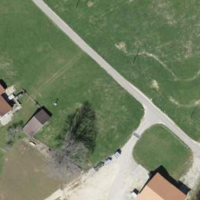
EUNIS habitat code: 52
Species observed at this site:
Geranium pyrenaicum